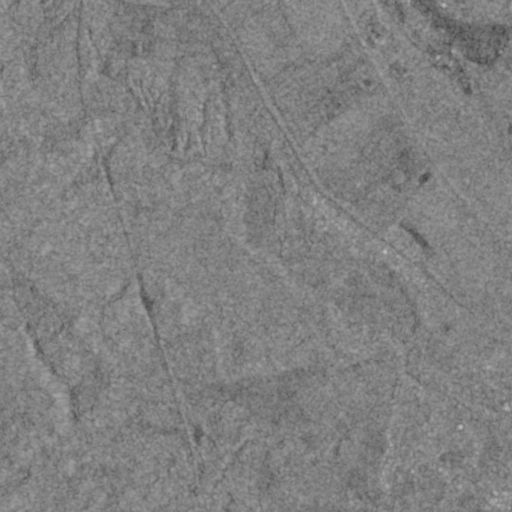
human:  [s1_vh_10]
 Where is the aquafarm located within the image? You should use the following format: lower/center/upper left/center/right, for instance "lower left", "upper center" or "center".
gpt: The aquafarm is located in the upper center of the image.
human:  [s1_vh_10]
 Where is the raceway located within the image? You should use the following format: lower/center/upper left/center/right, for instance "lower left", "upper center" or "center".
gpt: The raceway is located in the upper left of the image.
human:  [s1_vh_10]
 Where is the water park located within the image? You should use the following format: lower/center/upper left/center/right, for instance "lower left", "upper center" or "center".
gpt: The water park is located in the upper right of the image.
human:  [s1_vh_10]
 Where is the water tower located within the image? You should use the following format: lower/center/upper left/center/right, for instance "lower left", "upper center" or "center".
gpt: The water tower is located in the upper center of the image.
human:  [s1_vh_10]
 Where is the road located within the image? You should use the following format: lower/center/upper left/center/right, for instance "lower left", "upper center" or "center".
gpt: There is no road in the image.

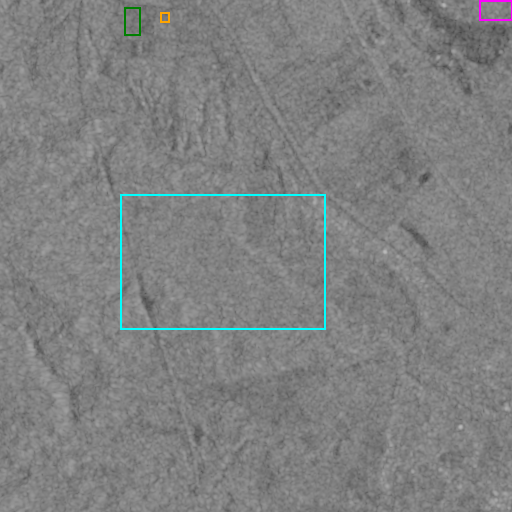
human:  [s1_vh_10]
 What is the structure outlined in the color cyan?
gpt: The structure outlined in cyan is a crop field.
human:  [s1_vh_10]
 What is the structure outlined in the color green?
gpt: The structure outlined in green is a park.
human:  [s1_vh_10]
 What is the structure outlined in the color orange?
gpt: The structure outlined in orange is a parking lot.
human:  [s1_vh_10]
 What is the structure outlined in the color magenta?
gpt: The structure outlined in magenta is a water park.
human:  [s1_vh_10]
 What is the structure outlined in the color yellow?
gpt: There is no yellow outline.